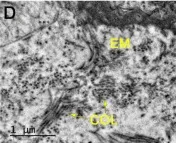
Electron microscopy analysis of placental sections showed alterations and virus-like particles in ZIKV infected samples. (A-D) Electron microscopy images of ultrathin sections of placental tissue from a single, non-ZIKV infected mother that exhibited regular cytotrophoblasts (CTB), syncytiotrophoblasts (STB), nucleus (N), mitochondria (M), and collagen filament structures (COL).
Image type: pathology (h&e)